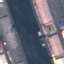
Label: River